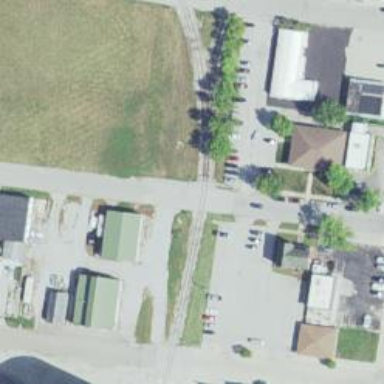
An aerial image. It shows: Preserved railway with one track.